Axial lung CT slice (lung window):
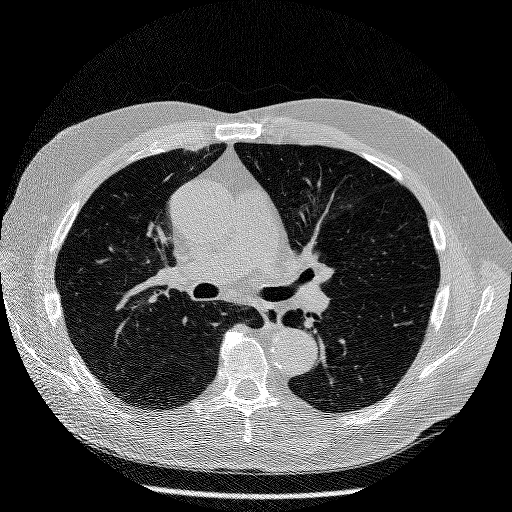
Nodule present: no